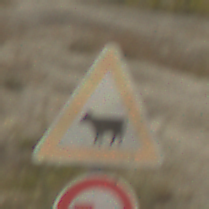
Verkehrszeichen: ViehtriebRechts
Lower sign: UeberholverbotKraftfahrzeuge
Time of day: Midday
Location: Outdoor (Beach)
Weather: PartlyCloudy
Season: NotSpecified
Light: Natural